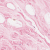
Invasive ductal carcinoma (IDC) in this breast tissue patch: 0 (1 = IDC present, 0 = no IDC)